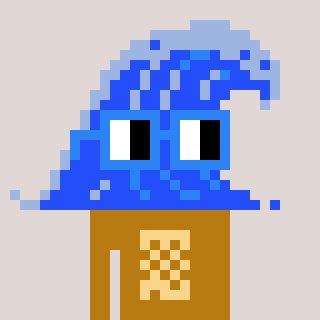
a pixel art character with square blue glasses, a wave-shaped head and a gold-colored body on a warm background